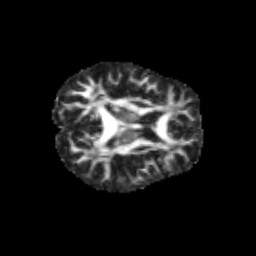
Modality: FA
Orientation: axial
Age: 12
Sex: female
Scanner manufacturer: siemens
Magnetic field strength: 3 T
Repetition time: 3.8 s
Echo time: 0.07 s